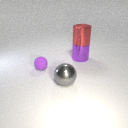
small purple rubber sphere to the left of large gray metal sphere